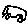
Label: car